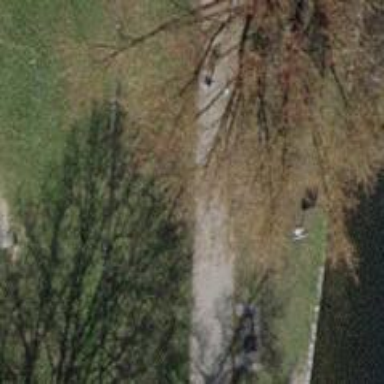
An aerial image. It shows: Brown bench in the vicinity.